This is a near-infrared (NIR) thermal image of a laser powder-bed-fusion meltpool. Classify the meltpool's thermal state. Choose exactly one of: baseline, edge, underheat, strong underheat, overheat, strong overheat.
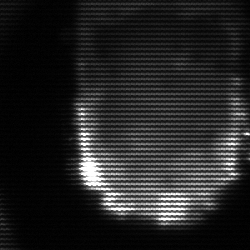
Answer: baseline